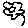
Label: flower